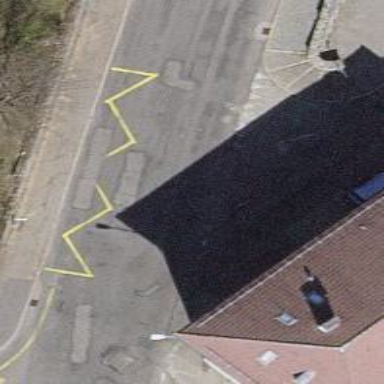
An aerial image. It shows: Public transport stop position.